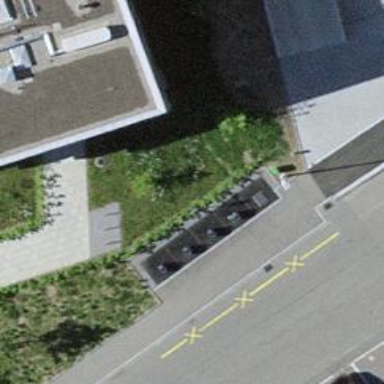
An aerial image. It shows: Recycling container for recycling.